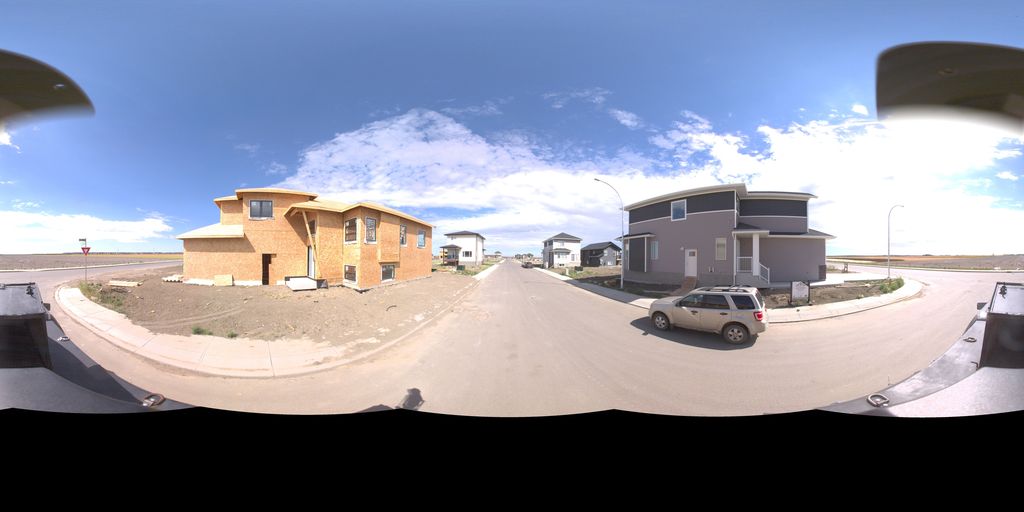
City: saskatoon